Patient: sex F, age 41
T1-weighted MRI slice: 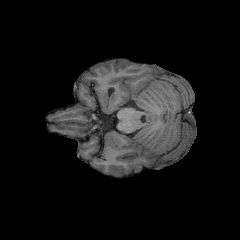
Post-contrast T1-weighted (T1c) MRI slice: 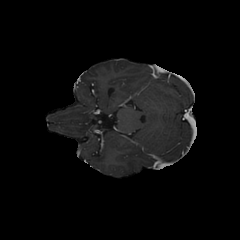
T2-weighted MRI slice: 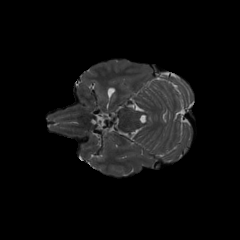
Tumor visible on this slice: no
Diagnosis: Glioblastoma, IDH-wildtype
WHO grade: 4